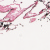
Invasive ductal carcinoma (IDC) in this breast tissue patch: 0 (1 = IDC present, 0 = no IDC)